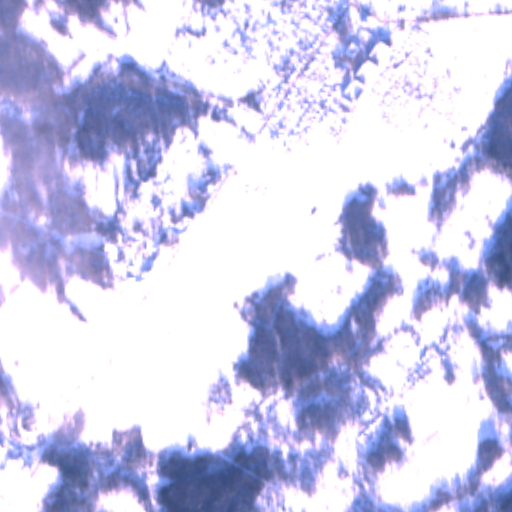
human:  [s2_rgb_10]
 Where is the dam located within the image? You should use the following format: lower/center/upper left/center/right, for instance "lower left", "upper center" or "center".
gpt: The dam is located in the upper left of the image.
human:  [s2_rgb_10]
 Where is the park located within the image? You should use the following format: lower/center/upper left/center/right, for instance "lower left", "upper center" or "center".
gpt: The park is located in the upper right of the image.
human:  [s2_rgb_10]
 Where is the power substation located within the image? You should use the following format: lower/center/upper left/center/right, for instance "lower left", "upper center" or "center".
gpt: The power substation is located in the upper right of the image.
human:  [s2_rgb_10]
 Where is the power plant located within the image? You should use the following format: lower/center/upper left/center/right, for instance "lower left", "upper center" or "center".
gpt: There is no power plant in the image.